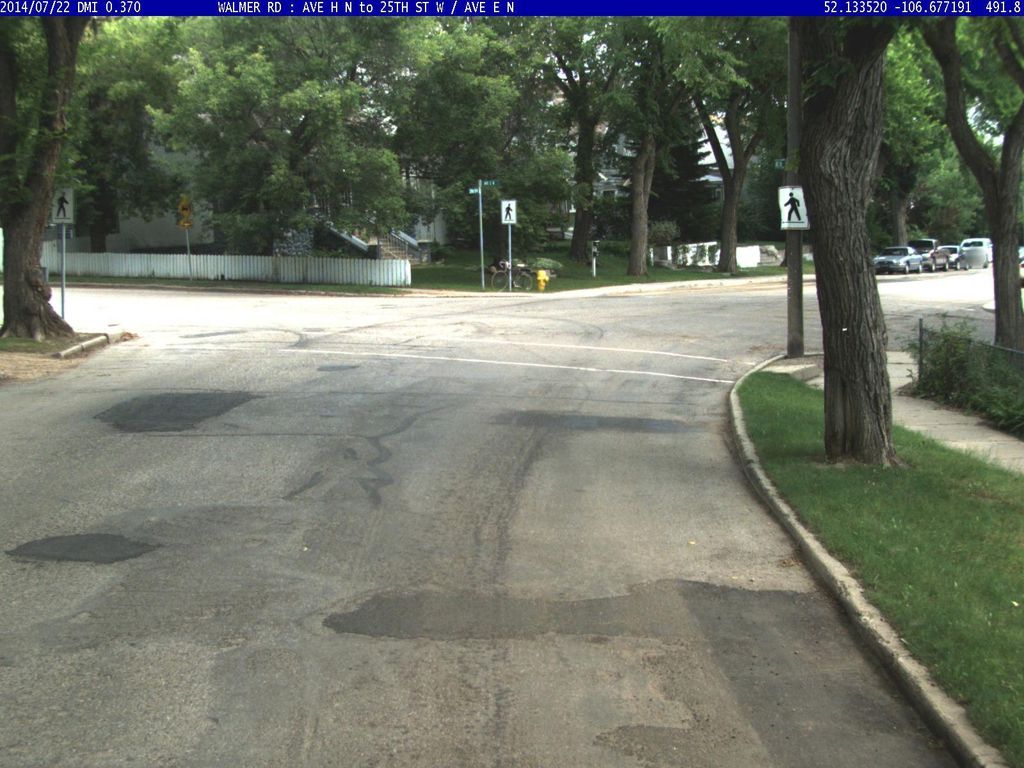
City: saskatoon